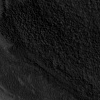
Atmospheric dust classification: not_dusty